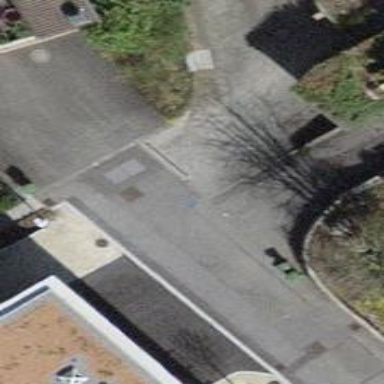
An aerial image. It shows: Road with steps.